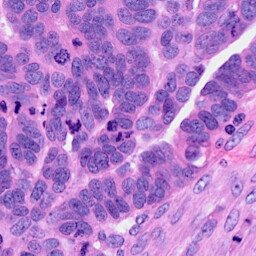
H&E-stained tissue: Ovarian